Interaction volume radius: 5 \u00c5
Interaction volume height: 30 \u00c5
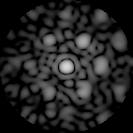
Disorder parameter: 0.5305